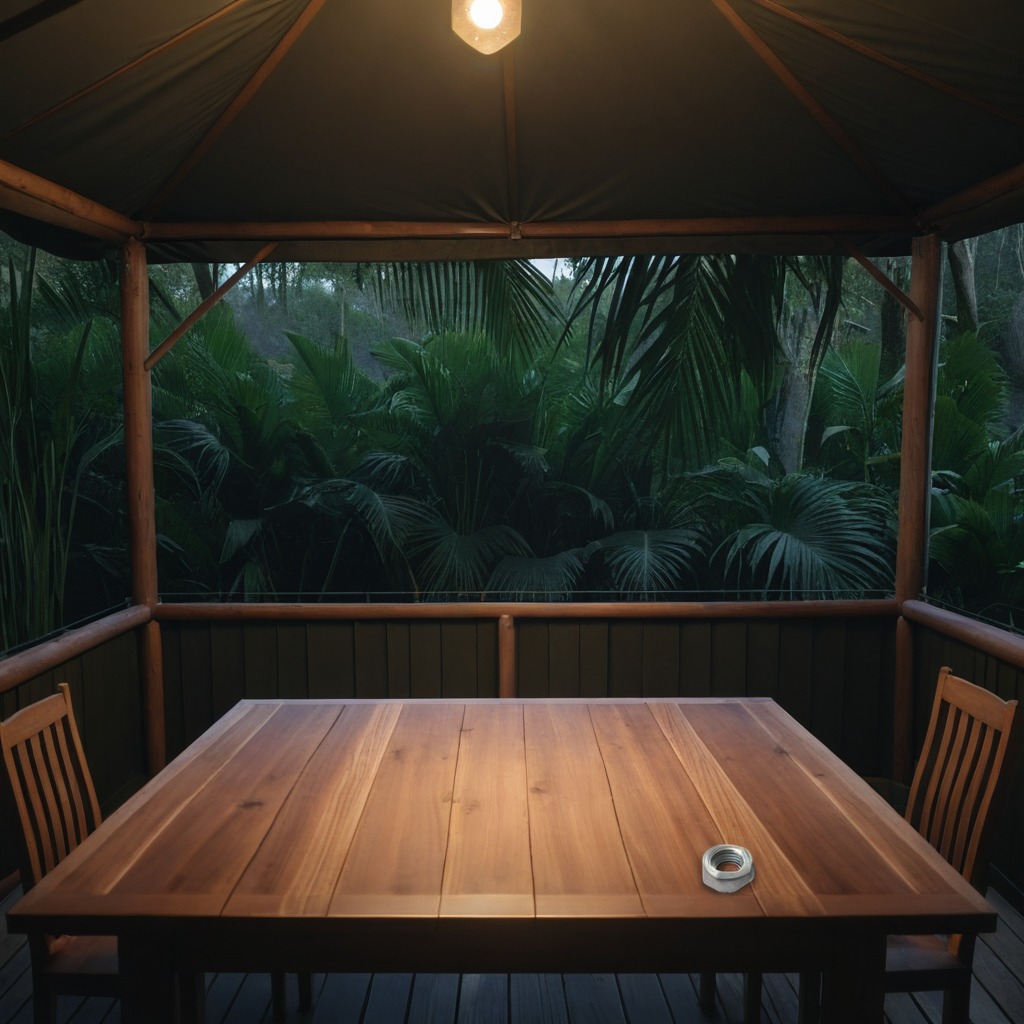
A metal nut lies on the wooden table inside a jungle field workshop tent at night.